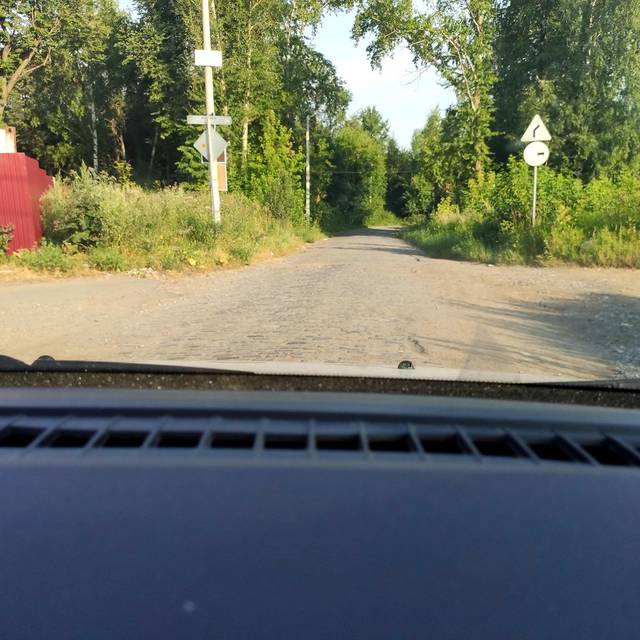
Region: Russia
Coordinates: 58.082, 56.354